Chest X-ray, PA view. Patient: 55 years old, sex F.
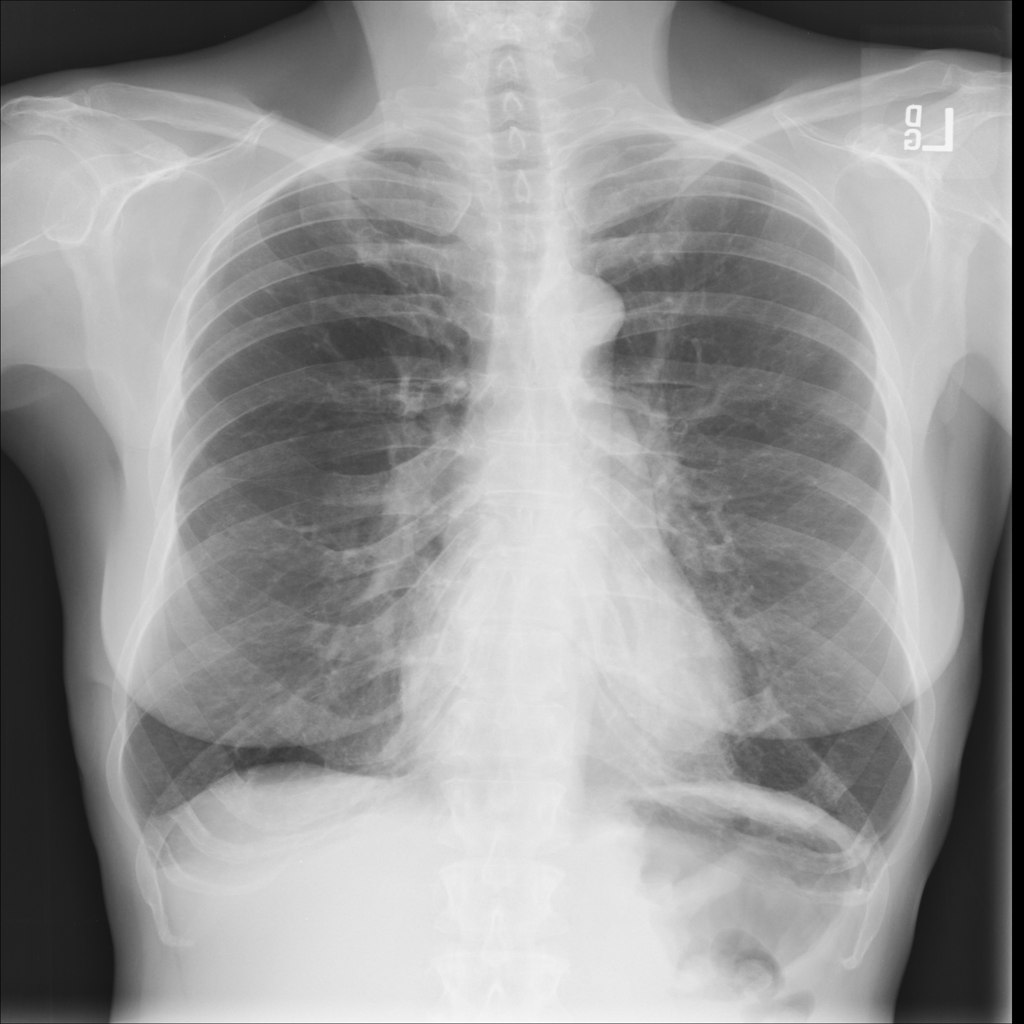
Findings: No Finding